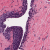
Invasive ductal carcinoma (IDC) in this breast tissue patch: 0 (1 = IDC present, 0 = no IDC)